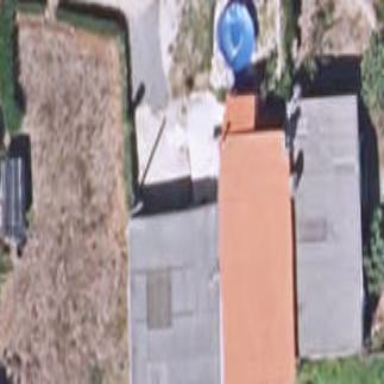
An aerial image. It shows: Simple house.